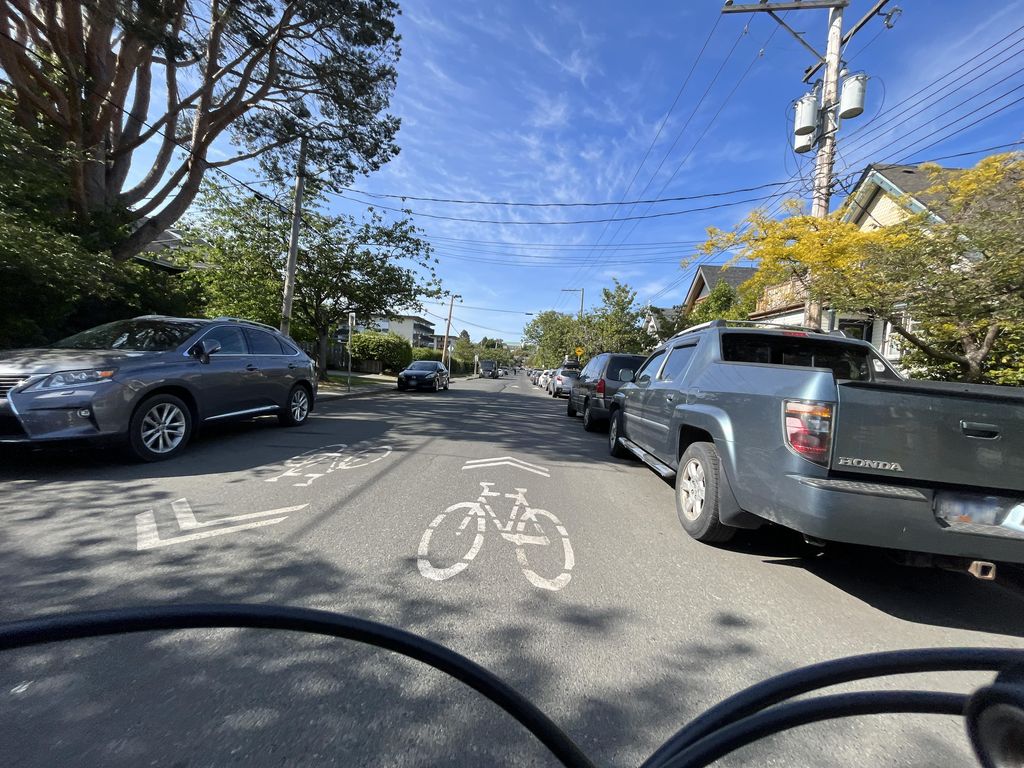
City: victoria